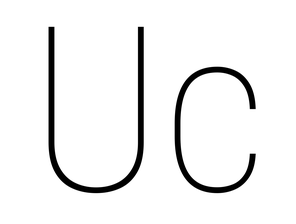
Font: Roboto_Condensed_Thin